Question: I have the following warning, could you explain what does it mean, and how I can correct the code to get rid of the warning?

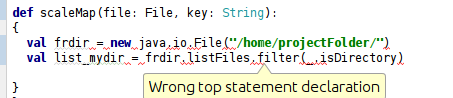
Answer: You forgot the return type in your method definition. Therefore the body is not well parsed.
For example:
'''
def scaleMap(file: File, key: String): Map[String Int] = { ... }
'''
If you don't know the correct return type immediately, you can just ignore the 'return' part of the method definition. The return type will then be inferred by the compiler.
'''
def scaleMap(file: File, key: String) = { ... }
'''